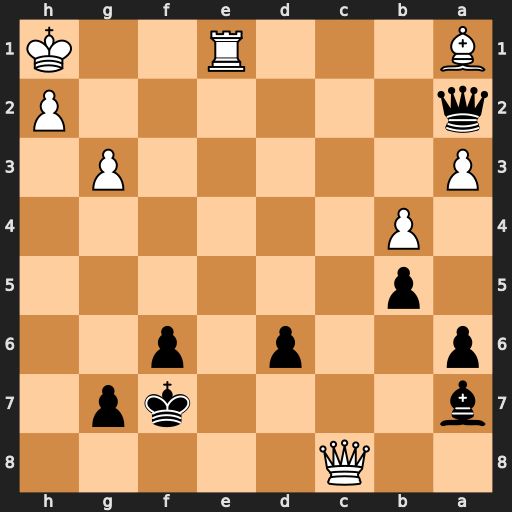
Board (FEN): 2Q5/b4kp1/p2p1p2/1p6/1P6/P5P1/q6P/B3R2K
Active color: b
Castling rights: -
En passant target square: -
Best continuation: Qd5+ Re4 Qxe4#